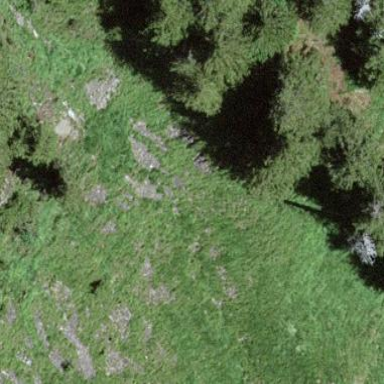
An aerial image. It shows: Forest area.